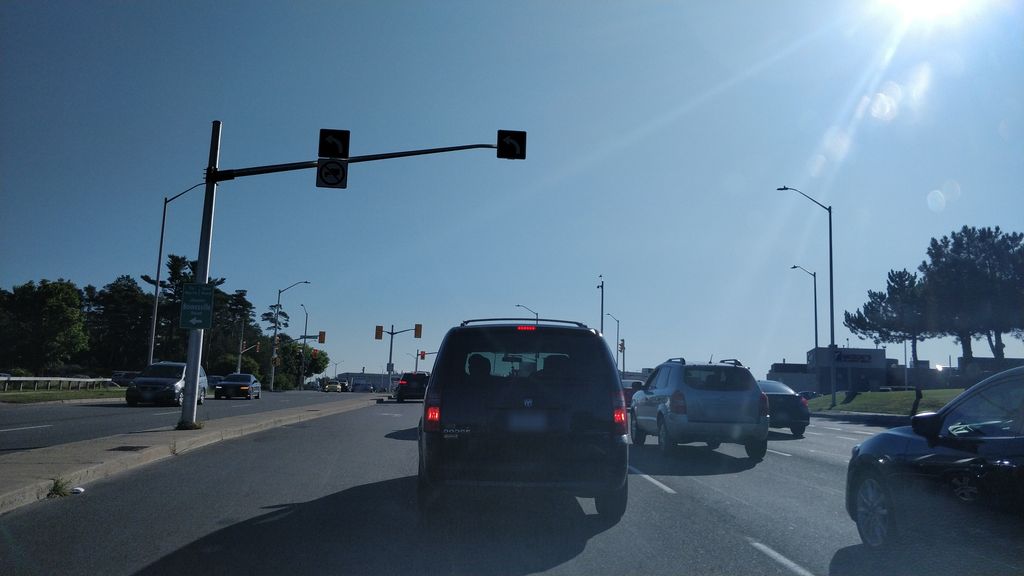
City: ottawa-gatineau